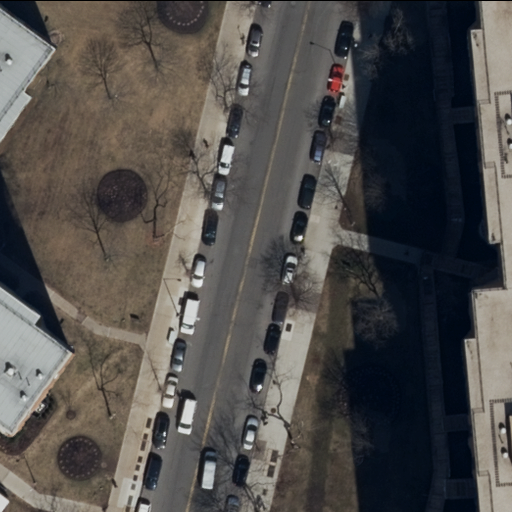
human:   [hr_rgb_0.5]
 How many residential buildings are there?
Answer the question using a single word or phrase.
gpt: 2

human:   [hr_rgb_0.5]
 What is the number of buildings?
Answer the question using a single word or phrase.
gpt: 2

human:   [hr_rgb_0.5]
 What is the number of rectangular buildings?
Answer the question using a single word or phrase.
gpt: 1

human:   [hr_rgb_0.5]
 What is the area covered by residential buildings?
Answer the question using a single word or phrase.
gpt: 4626m2

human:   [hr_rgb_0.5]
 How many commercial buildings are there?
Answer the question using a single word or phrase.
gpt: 0

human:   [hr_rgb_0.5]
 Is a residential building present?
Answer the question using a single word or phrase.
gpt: yes

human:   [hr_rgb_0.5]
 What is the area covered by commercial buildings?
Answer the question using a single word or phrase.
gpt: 0m2

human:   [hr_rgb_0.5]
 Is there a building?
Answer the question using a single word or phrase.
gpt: yes

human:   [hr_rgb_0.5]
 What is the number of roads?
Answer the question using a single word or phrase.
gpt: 4

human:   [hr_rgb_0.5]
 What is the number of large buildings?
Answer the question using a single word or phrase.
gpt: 2

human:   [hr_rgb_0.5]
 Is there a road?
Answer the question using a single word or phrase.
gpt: yes

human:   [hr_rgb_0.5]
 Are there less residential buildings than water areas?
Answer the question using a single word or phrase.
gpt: no

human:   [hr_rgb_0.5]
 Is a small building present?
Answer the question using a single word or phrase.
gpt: no

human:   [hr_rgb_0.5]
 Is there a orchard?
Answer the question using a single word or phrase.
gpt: no

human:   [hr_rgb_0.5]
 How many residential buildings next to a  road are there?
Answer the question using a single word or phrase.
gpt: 2

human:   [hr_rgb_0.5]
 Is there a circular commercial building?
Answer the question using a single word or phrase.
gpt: no

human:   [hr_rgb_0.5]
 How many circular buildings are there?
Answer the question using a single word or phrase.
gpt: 0

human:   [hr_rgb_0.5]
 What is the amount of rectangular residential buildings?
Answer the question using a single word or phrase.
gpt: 1

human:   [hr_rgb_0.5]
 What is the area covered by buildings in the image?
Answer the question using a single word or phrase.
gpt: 4626m2

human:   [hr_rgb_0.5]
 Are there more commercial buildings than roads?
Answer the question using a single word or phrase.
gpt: no

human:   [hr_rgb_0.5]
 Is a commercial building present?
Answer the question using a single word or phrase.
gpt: no

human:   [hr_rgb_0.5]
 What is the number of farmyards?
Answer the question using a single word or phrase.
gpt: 0

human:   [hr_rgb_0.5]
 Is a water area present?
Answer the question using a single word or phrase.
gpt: no

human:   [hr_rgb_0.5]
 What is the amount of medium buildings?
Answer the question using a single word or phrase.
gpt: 0

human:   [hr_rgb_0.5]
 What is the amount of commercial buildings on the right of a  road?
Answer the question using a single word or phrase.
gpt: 0

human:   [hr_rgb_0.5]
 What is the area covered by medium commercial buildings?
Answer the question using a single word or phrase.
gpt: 0m2

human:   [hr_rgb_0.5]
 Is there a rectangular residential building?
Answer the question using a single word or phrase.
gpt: yes

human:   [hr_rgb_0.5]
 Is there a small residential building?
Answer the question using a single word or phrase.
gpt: no

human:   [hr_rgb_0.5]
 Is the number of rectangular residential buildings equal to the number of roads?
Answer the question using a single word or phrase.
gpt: no

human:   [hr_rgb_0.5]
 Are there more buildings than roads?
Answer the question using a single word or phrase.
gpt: no

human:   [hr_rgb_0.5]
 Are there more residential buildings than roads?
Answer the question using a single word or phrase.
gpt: no

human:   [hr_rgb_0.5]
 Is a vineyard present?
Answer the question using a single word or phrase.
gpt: no

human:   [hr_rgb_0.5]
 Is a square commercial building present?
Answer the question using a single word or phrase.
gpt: no

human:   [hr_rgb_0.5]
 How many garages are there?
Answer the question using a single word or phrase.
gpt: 0

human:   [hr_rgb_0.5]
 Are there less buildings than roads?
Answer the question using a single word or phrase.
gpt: yes

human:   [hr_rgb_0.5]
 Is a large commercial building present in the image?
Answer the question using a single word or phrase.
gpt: no

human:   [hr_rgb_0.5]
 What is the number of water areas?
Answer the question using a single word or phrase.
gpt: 0

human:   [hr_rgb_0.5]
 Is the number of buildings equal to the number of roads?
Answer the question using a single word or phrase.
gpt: no

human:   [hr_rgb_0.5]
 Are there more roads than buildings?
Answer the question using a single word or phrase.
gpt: yes

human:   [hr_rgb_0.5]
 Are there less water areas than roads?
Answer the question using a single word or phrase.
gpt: yes

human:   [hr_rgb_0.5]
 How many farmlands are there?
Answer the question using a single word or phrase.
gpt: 0

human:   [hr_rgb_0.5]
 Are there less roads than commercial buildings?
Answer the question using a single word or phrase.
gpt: no

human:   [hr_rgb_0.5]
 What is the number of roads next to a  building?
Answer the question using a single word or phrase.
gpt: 4

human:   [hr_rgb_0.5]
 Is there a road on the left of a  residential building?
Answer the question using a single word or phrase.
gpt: yes

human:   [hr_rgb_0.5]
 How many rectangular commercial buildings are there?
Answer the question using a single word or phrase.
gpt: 0

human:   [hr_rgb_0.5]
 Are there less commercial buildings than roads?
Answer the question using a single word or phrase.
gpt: yes

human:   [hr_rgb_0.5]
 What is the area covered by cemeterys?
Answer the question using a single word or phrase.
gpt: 0m2

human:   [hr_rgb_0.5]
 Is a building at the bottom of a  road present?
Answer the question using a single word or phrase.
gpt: yes

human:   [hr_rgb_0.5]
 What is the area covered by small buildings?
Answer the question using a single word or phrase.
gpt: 0m2

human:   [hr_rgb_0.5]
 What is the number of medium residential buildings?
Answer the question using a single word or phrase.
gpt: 0

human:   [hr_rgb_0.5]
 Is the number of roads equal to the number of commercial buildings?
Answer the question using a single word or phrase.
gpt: no

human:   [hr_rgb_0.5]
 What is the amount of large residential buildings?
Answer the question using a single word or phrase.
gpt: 2

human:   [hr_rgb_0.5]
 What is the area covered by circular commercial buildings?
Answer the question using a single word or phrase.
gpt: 0m2

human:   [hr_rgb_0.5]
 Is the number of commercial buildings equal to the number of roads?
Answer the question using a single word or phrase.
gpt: no

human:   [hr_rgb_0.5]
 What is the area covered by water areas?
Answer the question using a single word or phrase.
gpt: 0m2

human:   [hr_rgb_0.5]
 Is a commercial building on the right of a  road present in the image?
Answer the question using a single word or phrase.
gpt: no

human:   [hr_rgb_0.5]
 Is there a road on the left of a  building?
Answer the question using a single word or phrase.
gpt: yes

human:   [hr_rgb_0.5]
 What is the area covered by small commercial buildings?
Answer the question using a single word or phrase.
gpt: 0m2

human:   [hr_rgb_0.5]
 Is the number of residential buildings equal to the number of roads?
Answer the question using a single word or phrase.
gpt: no

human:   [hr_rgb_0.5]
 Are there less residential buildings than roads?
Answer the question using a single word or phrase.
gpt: yes

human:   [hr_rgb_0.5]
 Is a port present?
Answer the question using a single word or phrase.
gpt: no

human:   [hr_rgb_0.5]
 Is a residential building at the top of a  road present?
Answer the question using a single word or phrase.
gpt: yes

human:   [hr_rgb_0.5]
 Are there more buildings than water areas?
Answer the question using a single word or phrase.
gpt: yes

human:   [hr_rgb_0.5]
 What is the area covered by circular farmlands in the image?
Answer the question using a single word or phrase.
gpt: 0m2